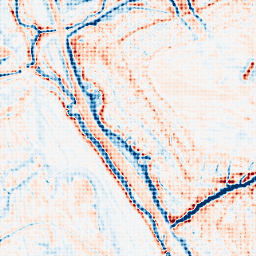
Category: edge_preserving
Decomposition family: anisotropic_diffusion
Decomposition parameters: iterations: 50
kappa: 100
gamma: 0.1
Upsampling method: sinc_blackman
Upsampling parameters: scale: 4
kernel_size: 4
Upsampling scale: 4